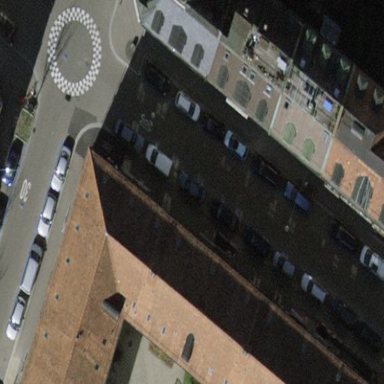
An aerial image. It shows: Parking lane.